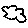
Label: cloud